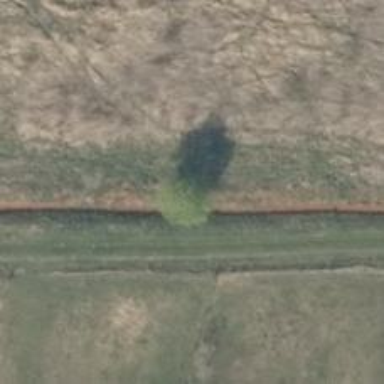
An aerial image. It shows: Deciduous tree with broadleaved leaves.